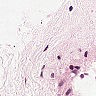
Metastatic tissue present: no